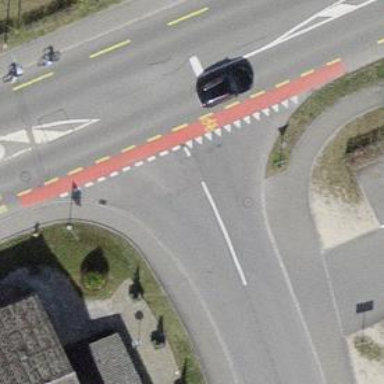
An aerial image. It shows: Road with "give way" sign.